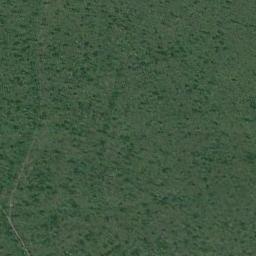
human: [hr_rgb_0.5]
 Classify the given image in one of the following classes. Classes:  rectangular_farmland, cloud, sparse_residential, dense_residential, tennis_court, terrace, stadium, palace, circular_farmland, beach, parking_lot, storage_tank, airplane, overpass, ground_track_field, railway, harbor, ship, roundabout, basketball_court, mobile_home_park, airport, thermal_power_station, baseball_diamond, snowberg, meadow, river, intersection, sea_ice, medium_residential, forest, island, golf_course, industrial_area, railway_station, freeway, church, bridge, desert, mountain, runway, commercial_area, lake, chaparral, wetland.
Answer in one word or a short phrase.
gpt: meadow